Field crop: maize
Growth stage: 2
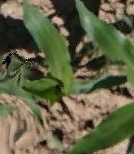
Species: maize